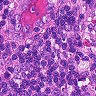
Metastatic tissue present: no